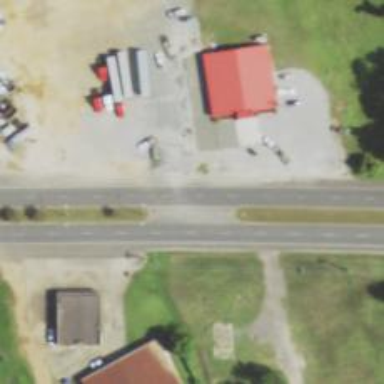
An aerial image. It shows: Asphalt trunk highway.